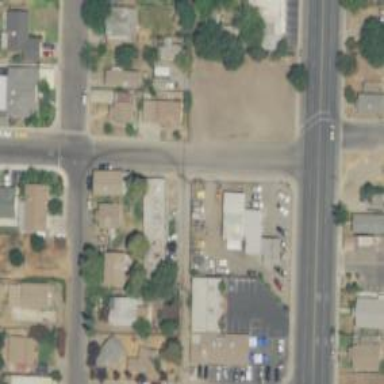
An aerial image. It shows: Alley classified as service road.